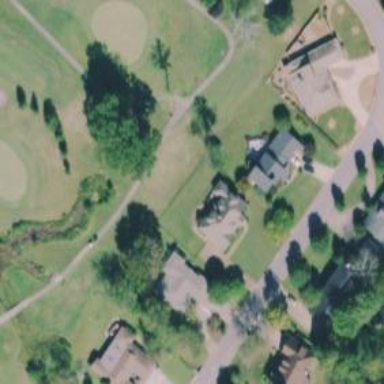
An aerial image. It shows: Golf fairway surrounded by grass.